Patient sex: M
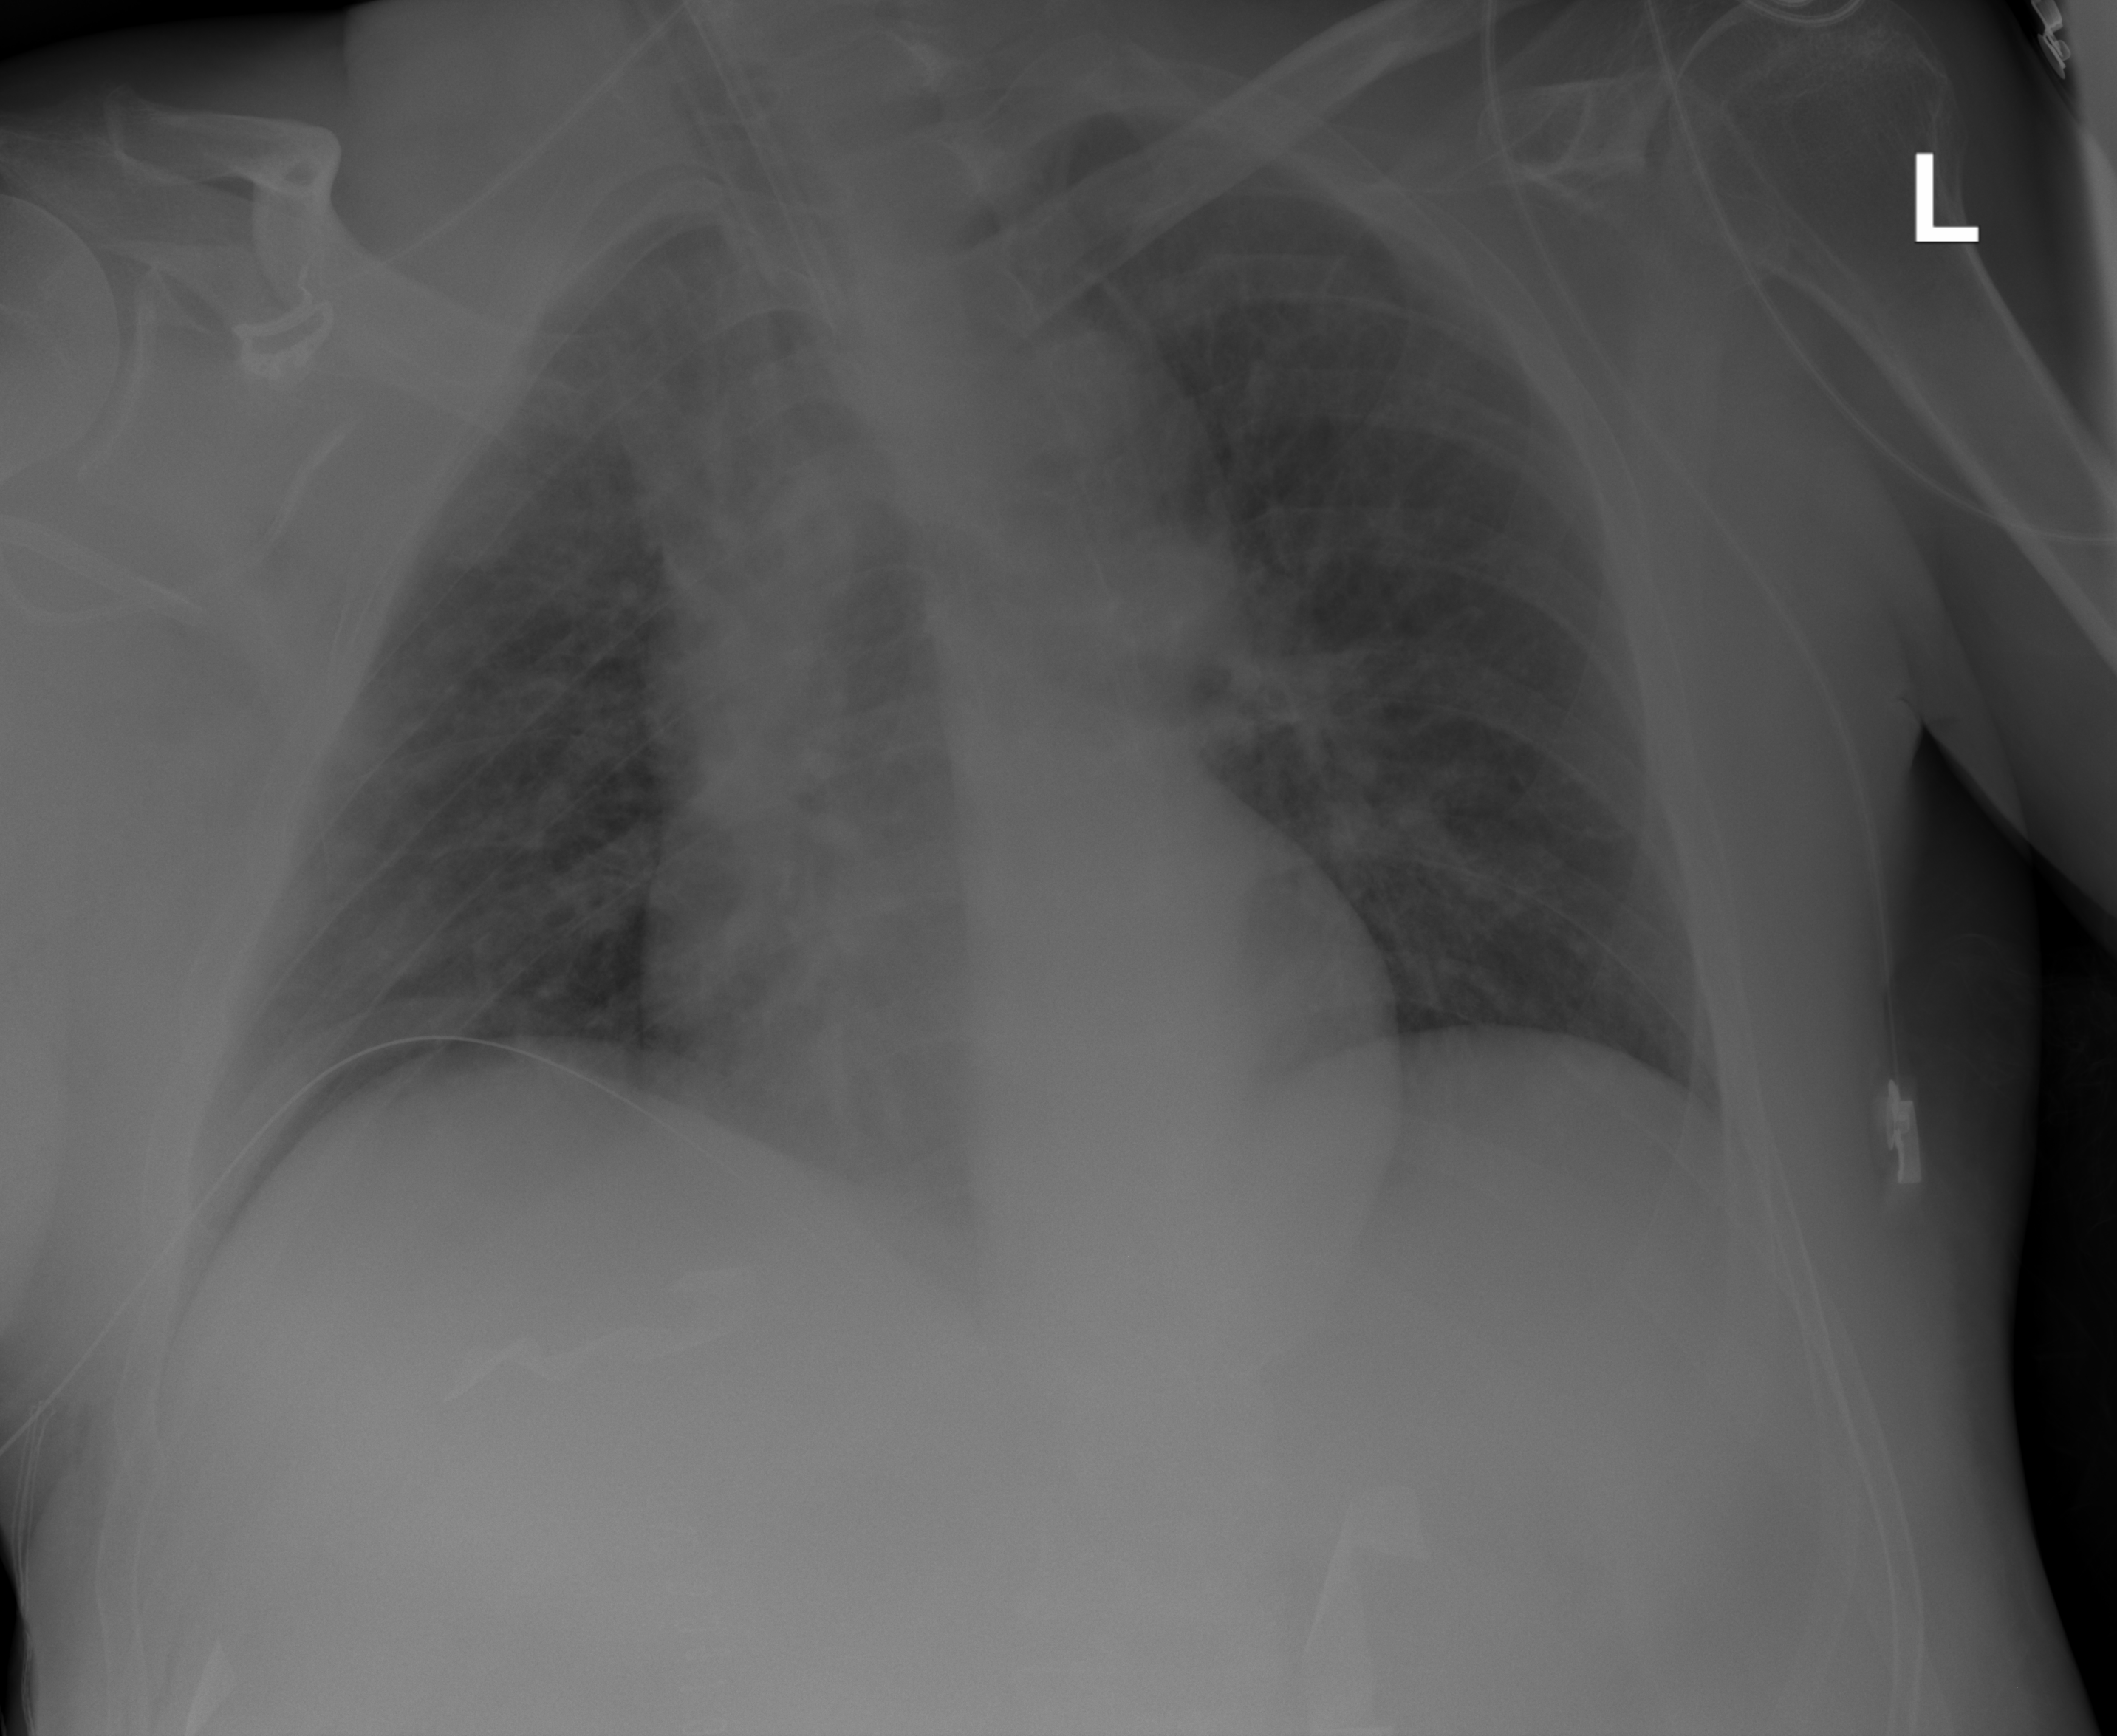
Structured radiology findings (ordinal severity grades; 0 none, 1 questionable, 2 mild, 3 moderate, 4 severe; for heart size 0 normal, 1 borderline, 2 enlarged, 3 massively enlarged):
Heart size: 0
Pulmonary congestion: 2
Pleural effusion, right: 0
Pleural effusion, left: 0
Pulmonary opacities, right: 2
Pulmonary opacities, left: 2
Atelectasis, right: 0
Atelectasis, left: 0